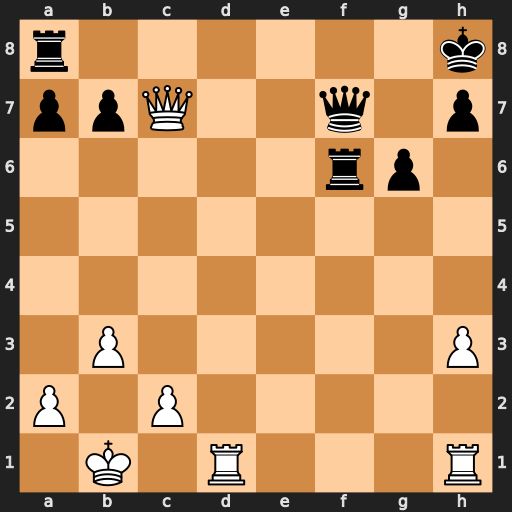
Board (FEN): r6k/ppQ2q1p/5rp1/8/8/1P5P/P1P5/1K1R3R
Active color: w
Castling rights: -
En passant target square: -
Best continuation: Rd7 Rf1+ Rxf1 Qxf1+ Kb2